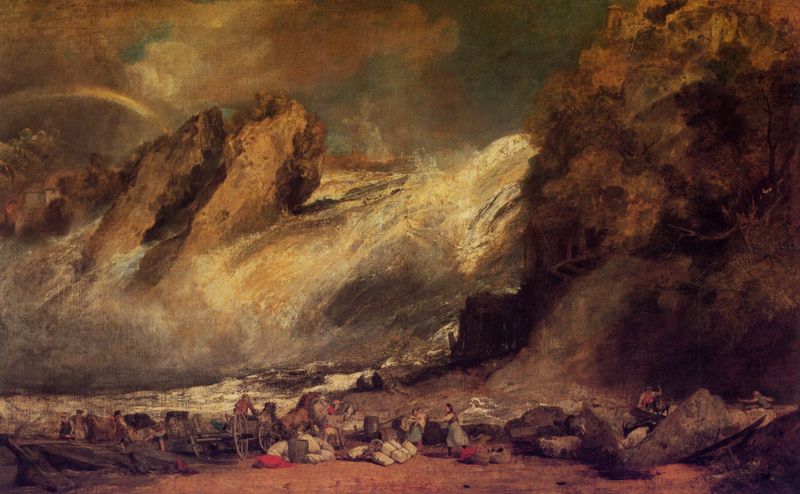
Titel: Die Rheinfälle bei Schaffhausen
Künstler: William Turner
Standort: Boston (Massachusetts)
Institution: Museum of Fine Arts
Schlagwörter: baum, berg, blau, dunkel, felsen, gemälde, gestein, gewitter, himmel, meer, schatten, wasser, weiß, wolken, bäume, frauen, gelb, grün, landschaft, menschen, ocker, sand, see, sitzen, ufer, äste, braun, frau, geste, grau, hell, holz, kleid, licht, männer, reden, schwarz, unterhalten, ölbild, gebäude, haus, hund, rot, schnee, tiere, tuch, weg, wolke, beige, leute, rock, hemd, kappe, arm, historie, kleidung, stein, steine, tot, tragen, portrait, ast, ebene, erde, feld, hügel, nass, natur, wind, brücke, gewässer, hütte, pfad, sonne, boden, schnur, kind, personen, rosa, wasserfall, boote, esel, genre, karren, kinder, pferd, pferde, räder, turm, hellblau, gischt, küste, segel, strand, welle, wellen, liegen, düster, naturalismus, arbeiten, bündel, gepäck, körbe, last, laufen, transport, berge, fels, fläche, gebirge, gletscher, hellbraun, zug, dunst, farbe, nebel, lawine, hütten, winter, kutsche, speichen, rand, figuren, holzkarren, holzrad, ladung, rad, schubkarre, wagen, wagenrad, ölgemälde, brandung, erhaben, flut, gewalt, naturgewalt, schiffbruch, staffage, stranden, sturm, stürmisch, turner, unglück, unwetter, wild, wogen, zopf, impressionistisch, korb, bretter, flucht, regen, truhe, himmle, kälte, gefahr, hektik, bedrohlich, napoleon, fass, spritzen, handwerk, reise, fall, kapelle, zerstört, kate, überschwemmung, wal, eimer, reisende, gestrandet, helfen, schiffbrüchige, strandung, bauen, tosen, tonne, lager, leiterwagen, lasten, regenbogen, mee, pakete, bruch, kaskade, waren, überquerung, strandgut, kommunikation, umziehen, truhen, sublim, william turner, paket, aufbrausend, aufrbrausen, blanken, erhabenes, ertrunken, geschehnis, geschenis, hekti, hellrot, kahki, karavane, oka, reidenfe, rheinfall, schiffbrüchig, staffahe, sublimes, teilung des meeres, unwette, werken, landshaft, ballen, packen, #wolken, abfuhr, tisten